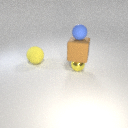
small yellow metal sphere below small blue rubber sphere